Question: having a little trouble making a short cut for a jar folder could someone explain why what I've is wrong and what to do.

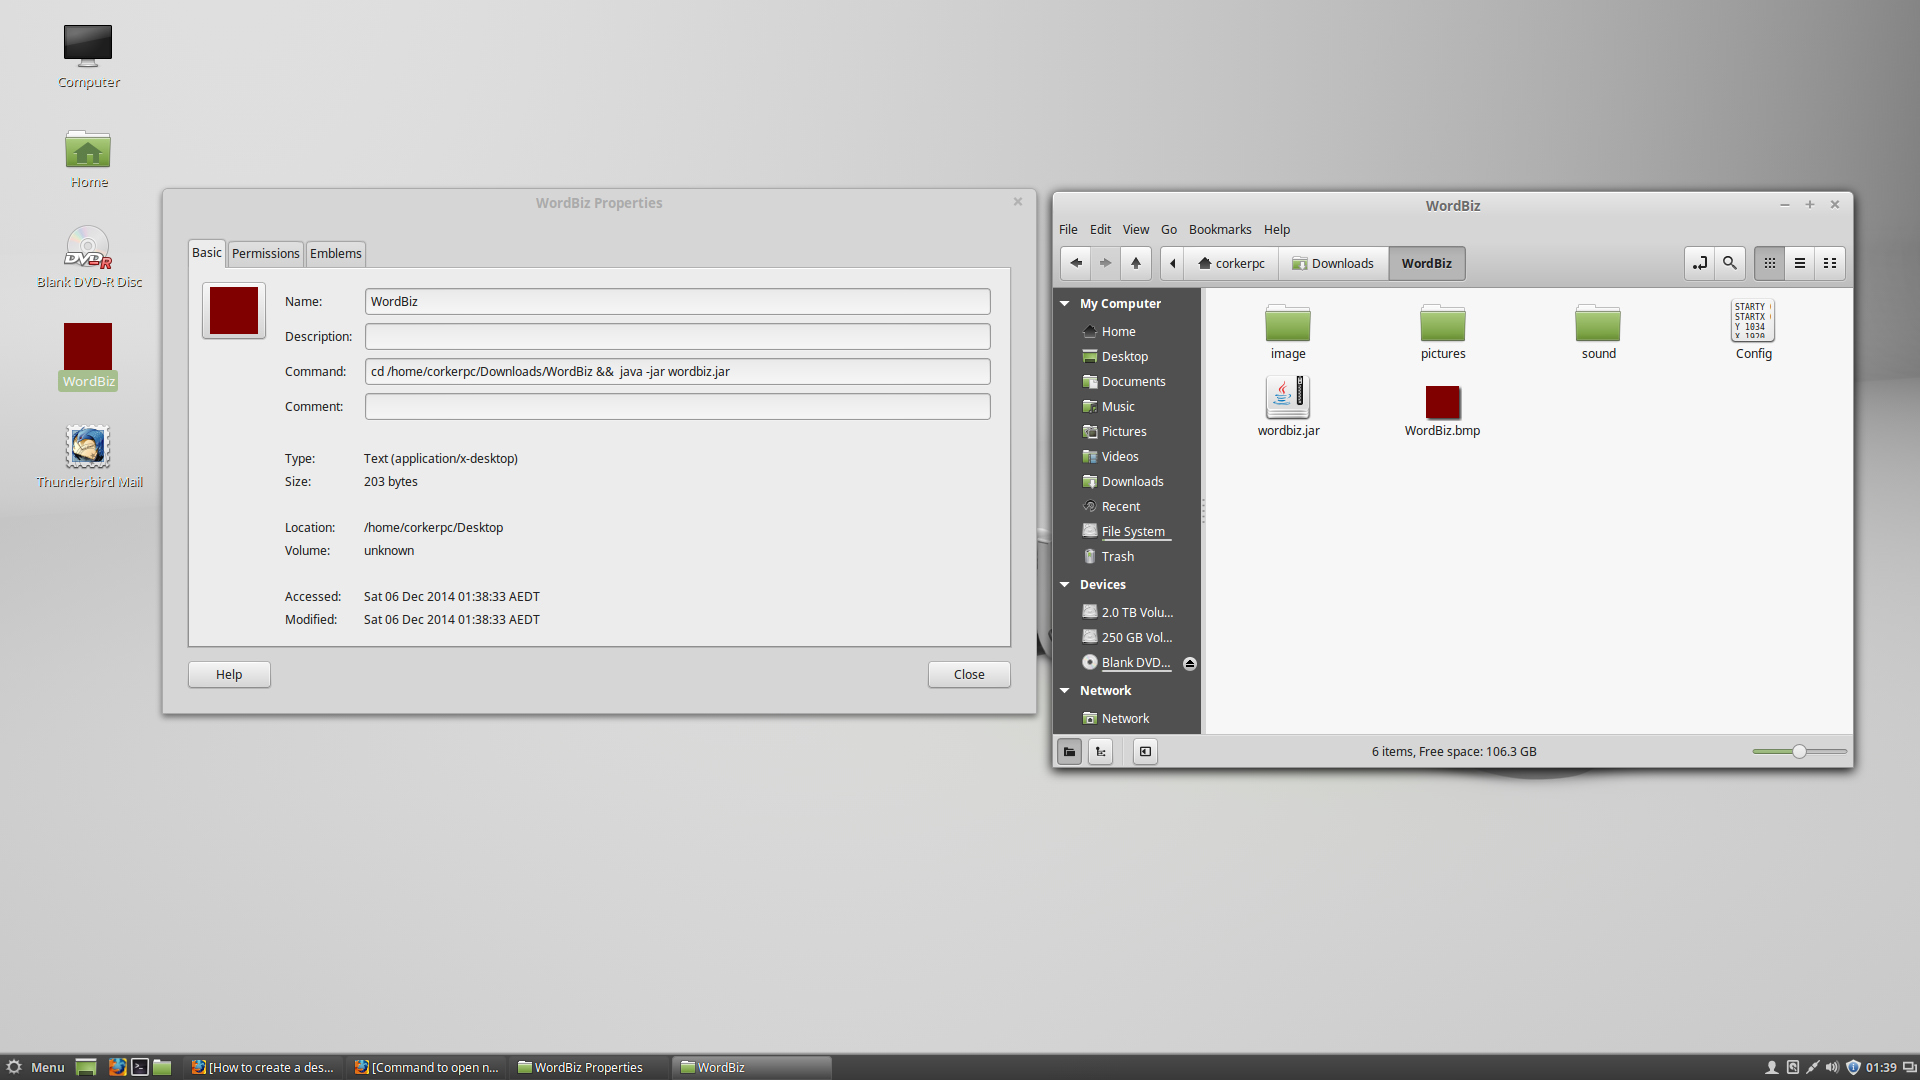
Answer: The 'Command' entry of a shortcut is unlikely to accept a raw shell script like that.
Try 'java -jar /full/path/to/file.jar' or 'bash -c 'cd /full/path; java -jar file.jar' instead.